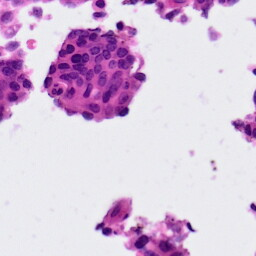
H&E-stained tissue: Ovarian